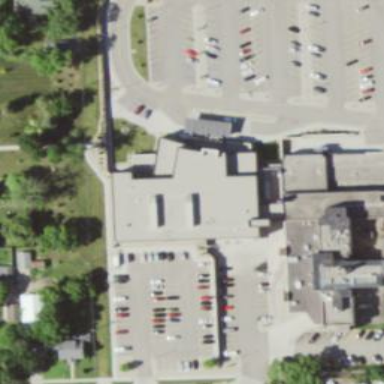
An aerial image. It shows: Clinic building providing healthcare services.